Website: bh-photo
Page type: customer-info-address
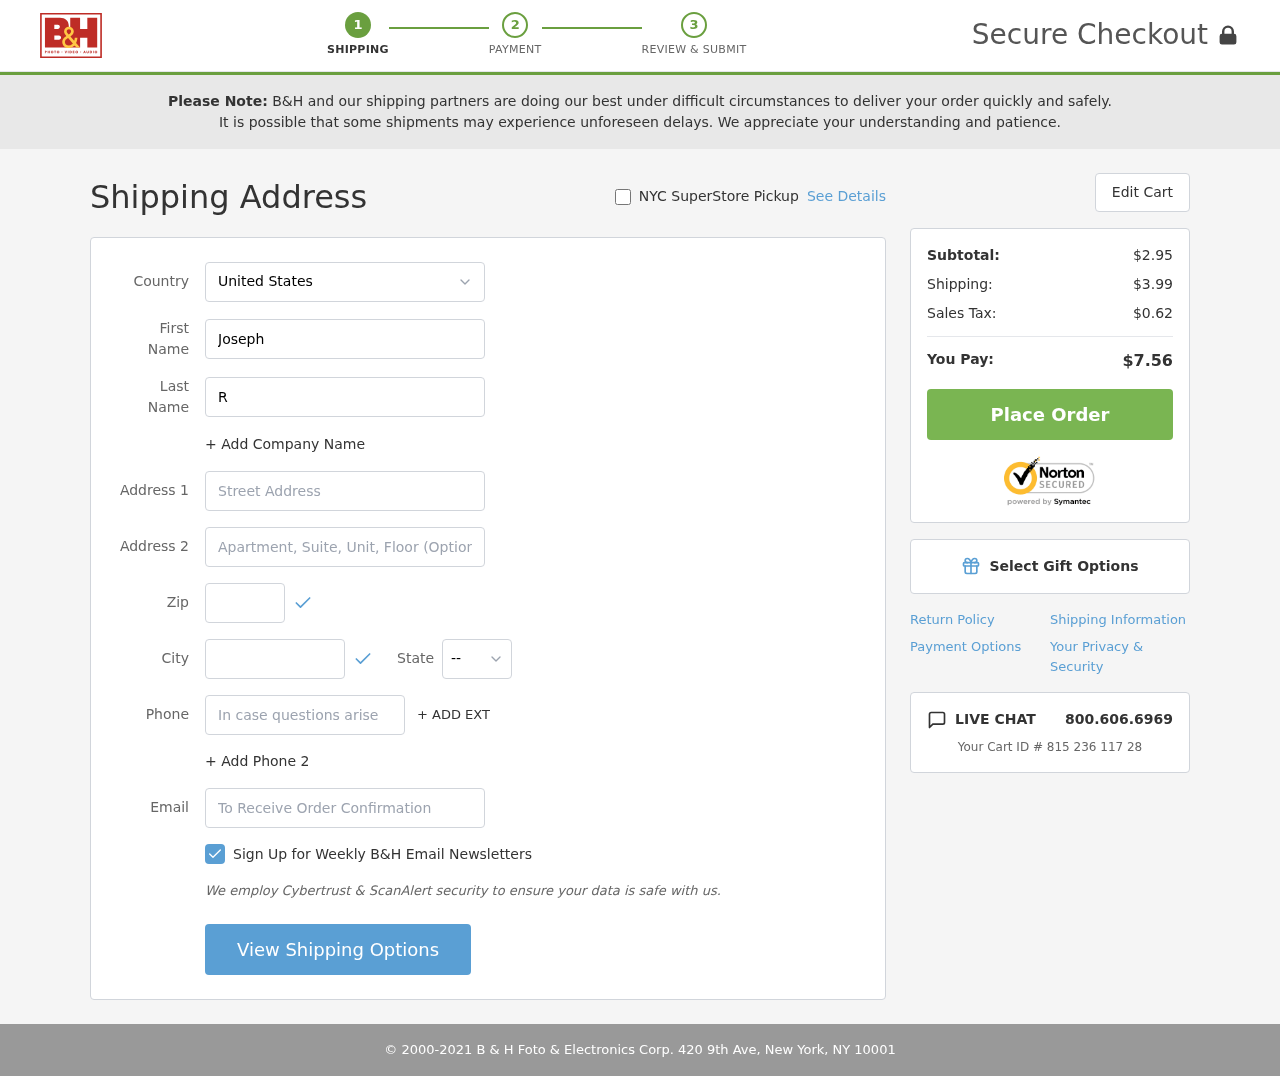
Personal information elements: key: PII_CITY
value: Brittanyfurt
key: PII_COUNTRY
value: United States
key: PII_EMAIL
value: joseph.roberts@yahoo.com
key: PII_FIRSTNAME
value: Joseph
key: PII_LASTNAME
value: Roberts
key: PII_PHONE
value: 3496994215
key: PII_POSTCODE
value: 21511
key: PII_STATE_ABBR
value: VI
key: PII_STREET
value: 67447 Moore Springs Apt. 079
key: PII_STREET2
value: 1866 Edward Plaza Suite 068
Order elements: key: ORDER_SUBTOTAL
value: $2.95
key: ORDER_SHIPPING_COST
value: $3.99
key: ORDER_TAX
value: $0.62
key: ORDER_TOTAL
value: $7.56
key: ORDER_ID
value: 815 236 117 28